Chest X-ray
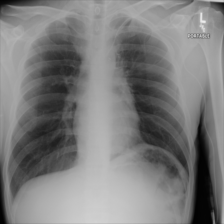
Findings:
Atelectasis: negative
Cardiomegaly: negative
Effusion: negative
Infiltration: negative
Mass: negative
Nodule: negative
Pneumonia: negative
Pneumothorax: negative
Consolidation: negative
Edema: negative
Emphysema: negative
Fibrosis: negative
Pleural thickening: negative
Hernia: negative